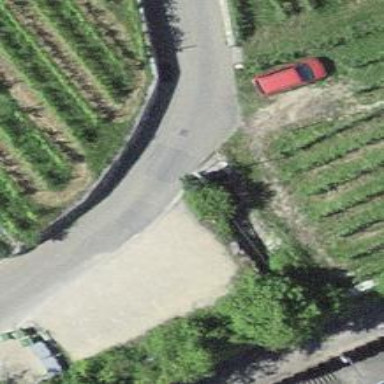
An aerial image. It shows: Retaining wall.